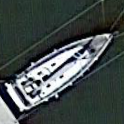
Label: civil